Question: I'm using MATLAB R2014a on my laptop running Ubuntu 14.04 LTS, and am experiencing a rather annoying issue. Whenever I use the two-finger scrolling gesture on my touchpad in either the editor or the main window, the following output appears in the command window:
MEvent. CASE!
While the scrolling works, this line is output over and over again as I continue to perform the gesture.
Any ideas for how to stop this from happening?
NOTE: It also occurs in Processing and Arduino IDE
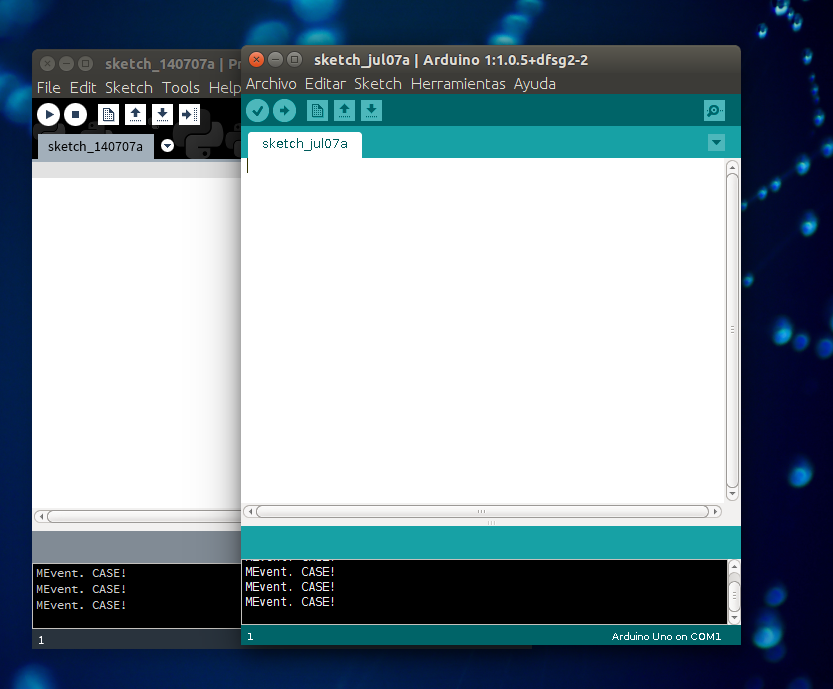
Answer: As a user I wouldn't want to type the above command everytime I open MATLAB. So I searched a bit on matlab '<URL>' command line section,
and the '<URL>' section. I solved my problem after doing the following simple steps:
1. See your userpath by typing userpath in MATLAB console: For linux it is: home/username/Documents/MATLAB/
2. Create a file 'startup.m' having only one line, which will disable Mevent.CASE! (Below is the text to copy) !synclient HorizEdgeScroll=0 HorizTwoFingerScroll=0
3. Place the created startup.m file in your userpath folder as defined in MATLAB.
4. Now as soon as you place this file in your userpath, restart MATLAB.
5. Verify by seeing ans = 0 in the workspace section.
It worked for me on Ubuntu 15.04 running MATLAB R2015b, I hope it works for you all as well.
Note: This is an improvement to @someDude and @Slothworks answer.